Question: I'm working on a donut chart type, with the Highcharts library.
As you can see in the image below, some of the inner data labels are overlapped.
I've been playing with the parameter "distance" but doesn't fix this.
Find attached the code below,

'''
// Create the chart
$(container).highcharts({
chart: {
type: 'pie'
},
credits: {
enabled: false
},
exporting: {
buttons: {
contextButton: {
symbol: 'url(/icon-turn-down.png)'
}
}
},
title: {
text: _title,
margin: 50
},
plotOptions: {
pie: {
shadow: false,
center: ['50%', '50%']
}
},
tooltip: {
formatter: function() {
var s = this.point.name.split('.');
if (s.length == 1) {
return this.y > 1? '<b>'+this.point.name+':</b> '+Highcharts.numberFormat(this.point.y) : null;
}
return this.y > 1? s[0]+'<br /><b>'+$.trim(s[1])+':</b> '+Highcharts.numberFormat(this.point.y) : null;
}
},
series: [{
name: '',
data: innerData,
size: '80%',
dataLabels: {
formatter: function() {
return this.y > 0 ? this.point.name : null;
},
color: 'white',
distance: -50
}
}, {
name: '',
data: outerData,
size: '100%',
innerSize: '80%',
dataLabels: {
formatter: function() {
var s = this.point.name.split('.');
if (s.length == 1) {
return this.y > 1 ? '<b>'+ this.point.name+':</b> '+ Highcharts.numberFormat(this.point.y) : null ;
}
s = this.point.name.substring(this.point.name.indexOf(".")+2);
return this.y > 1 ? '<b>'+ s+':</b> '+ Highcharts.numberFormat(this.point.y): null;
},
style: {
fontSize: "10px",
fontColor: "#000000"
}
}
}]
});
'''
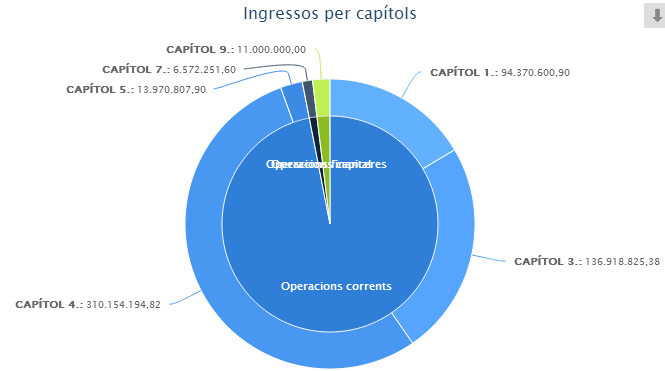
Answer: Finally, I found a solution, which is playing with the "startangle" attribute.
'''
series: [{
name: '',
data: innerData,
startAngle:110,
size: '80%',
dataLabels: {
formatter: function() {
return this.y > 0 ? this.point.name : null;
},
color: 'white',
distance: -45
}, {
...
'''